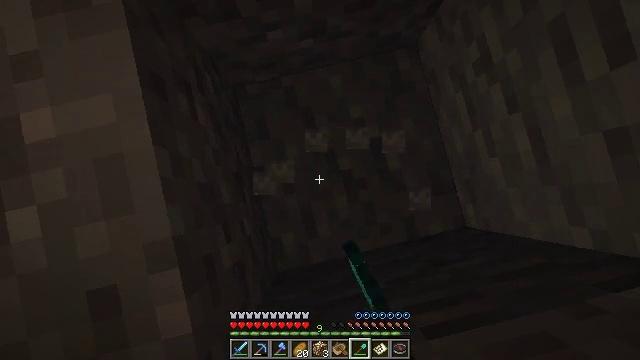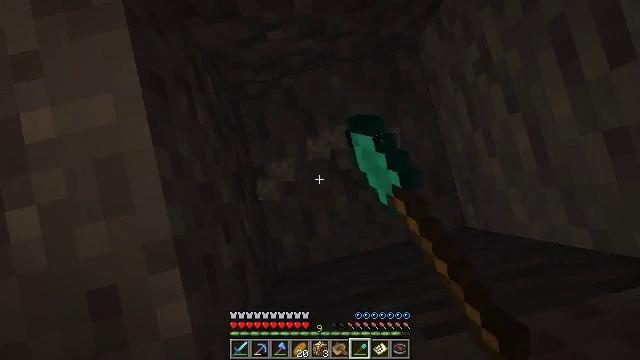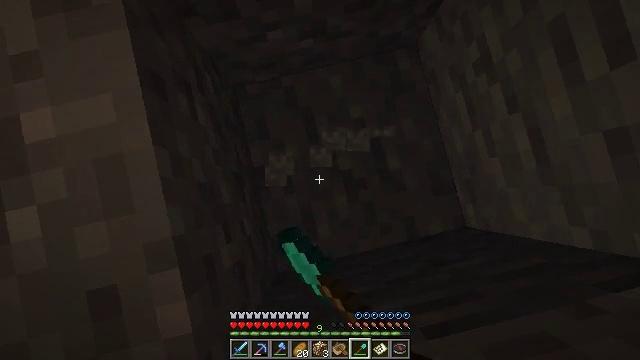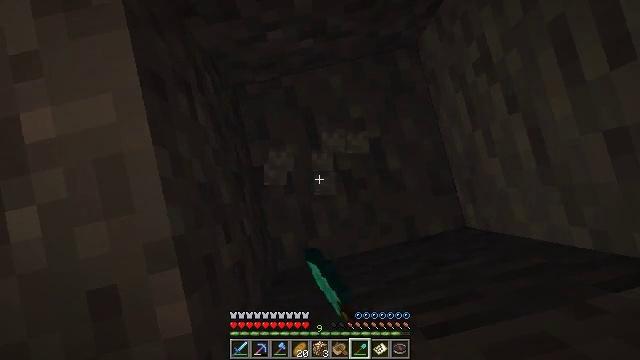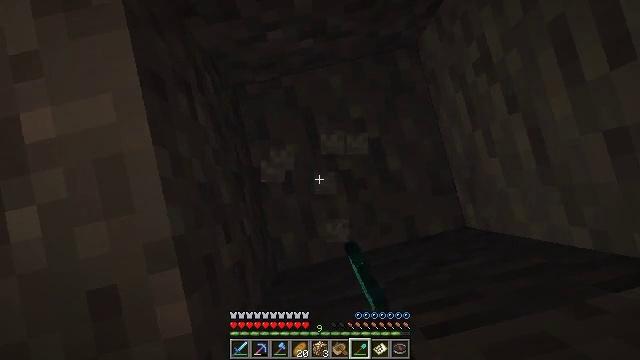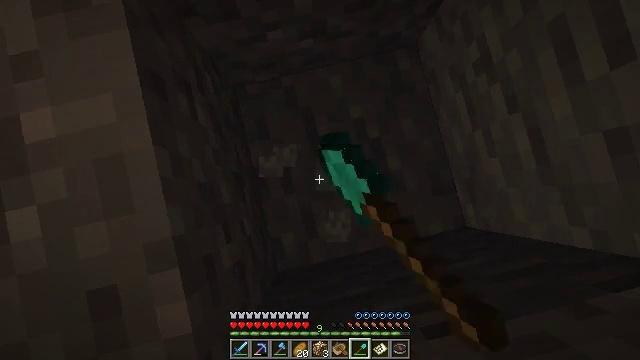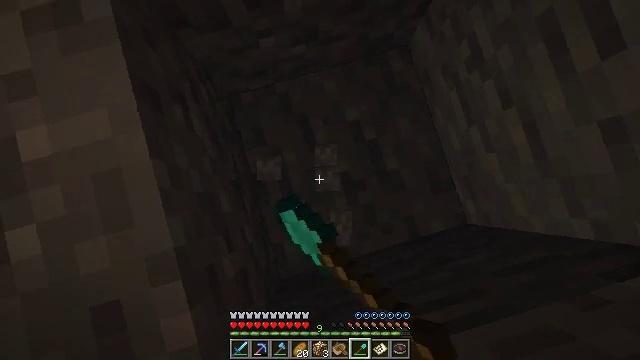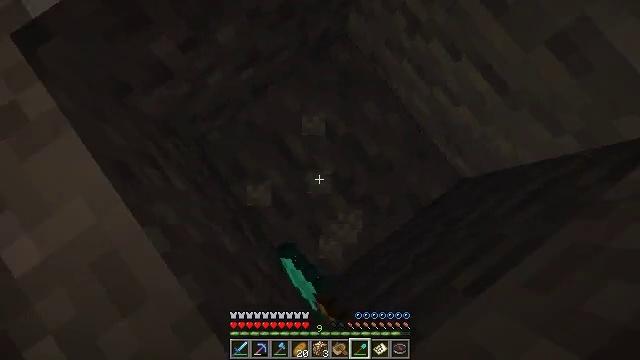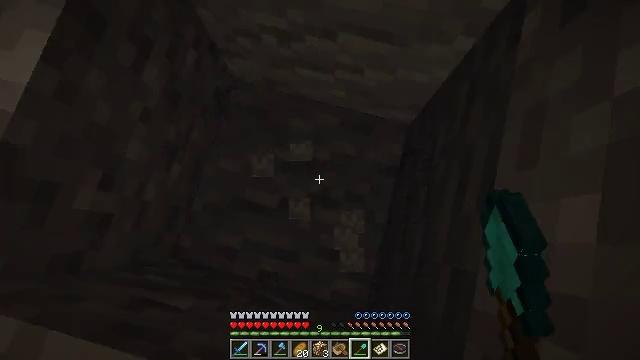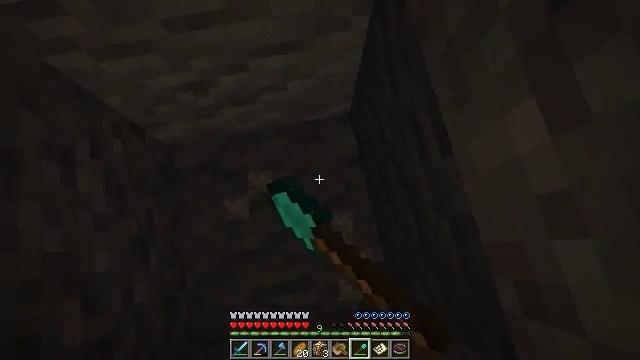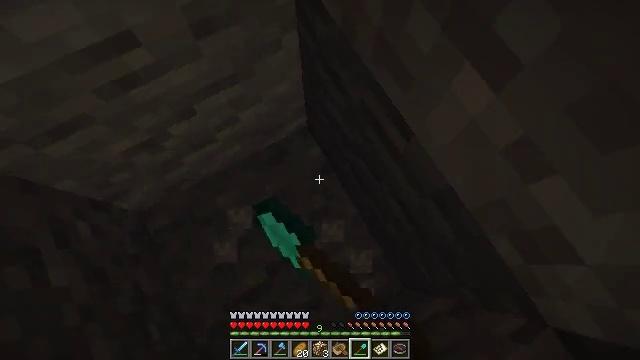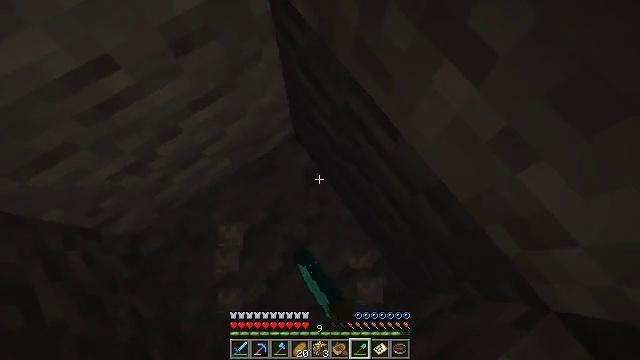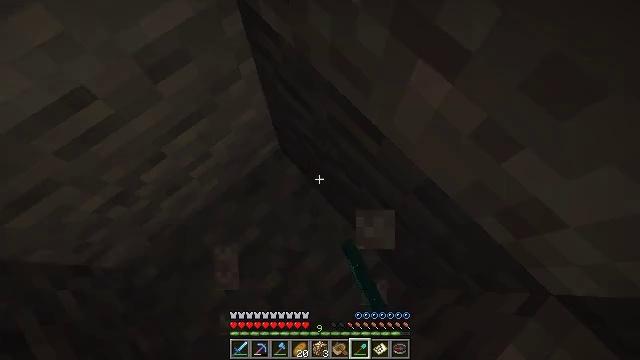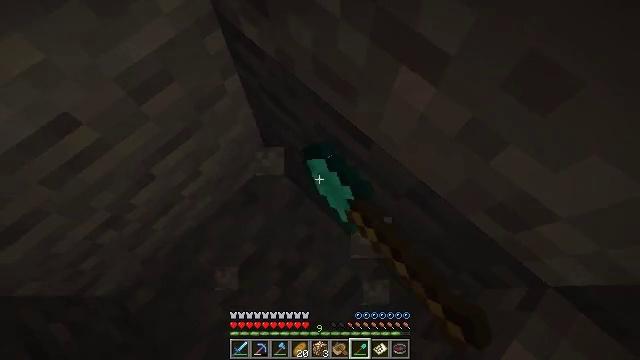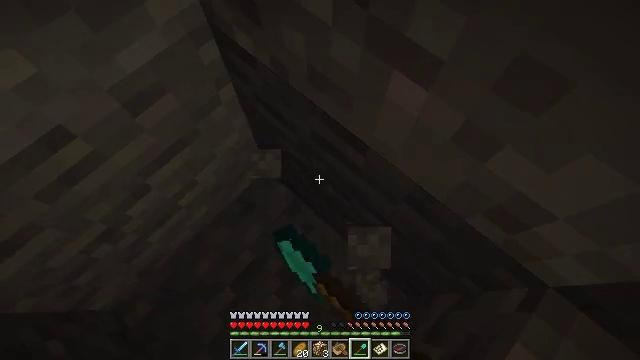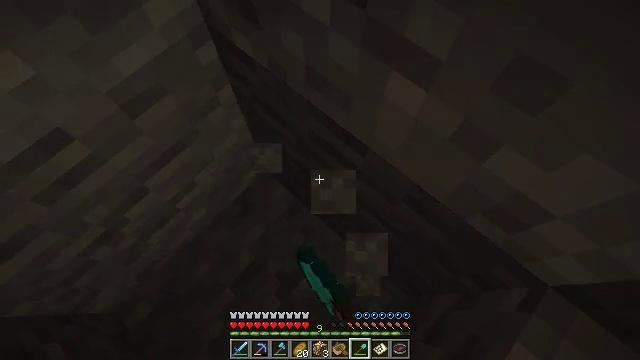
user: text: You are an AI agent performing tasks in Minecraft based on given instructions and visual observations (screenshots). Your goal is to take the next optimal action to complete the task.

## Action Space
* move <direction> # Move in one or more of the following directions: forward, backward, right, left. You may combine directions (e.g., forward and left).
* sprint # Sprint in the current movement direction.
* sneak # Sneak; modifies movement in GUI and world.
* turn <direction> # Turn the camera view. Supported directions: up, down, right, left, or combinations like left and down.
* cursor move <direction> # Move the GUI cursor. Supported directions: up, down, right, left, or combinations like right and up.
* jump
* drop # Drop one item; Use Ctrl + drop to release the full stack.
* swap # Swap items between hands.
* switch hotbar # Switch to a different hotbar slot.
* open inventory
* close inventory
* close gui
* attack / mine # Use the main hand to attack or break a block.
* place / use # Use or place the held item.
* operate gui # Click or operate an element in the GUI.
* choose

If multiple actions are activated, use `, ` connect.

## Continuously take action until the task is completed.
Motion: motion action
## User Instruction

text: Collect dark oak door into your inventory.
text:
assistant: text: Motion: attack / mine
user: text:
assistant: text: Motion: attack / mine
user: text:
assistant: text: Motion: attack / mine
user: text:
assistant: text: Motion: attack / mine
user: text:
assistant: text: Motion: attack / mine
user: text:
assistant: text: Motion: turn right, attack / mine
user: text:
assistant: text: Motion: turn right and up, attack / mine
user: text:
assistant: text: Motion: turn right and up, attack / mine
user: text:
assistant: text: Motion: turn right and up, attack / mine
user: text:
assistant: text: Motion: turn right and up, attack / mine
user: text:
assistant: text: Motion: turn right and up, attack / mine
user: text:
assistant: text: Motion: turn right and up, attack / mine
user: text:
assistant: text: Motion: turn right and up, attack / mine
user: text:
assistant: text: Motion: turn right and up, attack / mine
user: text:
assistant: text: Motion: attack / mine
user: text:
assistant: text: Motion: attack / mine
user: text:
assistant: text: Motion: attack / mine
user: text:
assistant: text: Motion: attack / mine
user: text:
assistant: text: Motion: attack / mine
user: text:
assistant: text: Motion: attack / mine
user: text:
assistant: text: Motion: attack / mine
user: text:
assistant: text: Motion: attack / mine
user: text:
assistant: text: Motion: attack / mine
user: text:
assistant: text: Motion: move back, attack / mine
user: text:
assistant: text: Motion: move back, attack / mine
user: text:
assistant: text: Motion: move back, turn right and up, attack / mine
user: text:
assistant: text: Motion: move back, turn right and up, attack / mine
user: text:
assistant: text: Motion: turn right and up, attack / mine
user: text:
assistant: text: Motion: attack / mine
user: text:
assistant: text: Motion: turn right, attack / mine